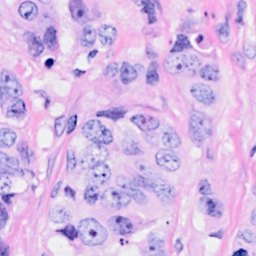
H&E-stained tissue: Breast